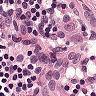
Metastatic tissue present: no